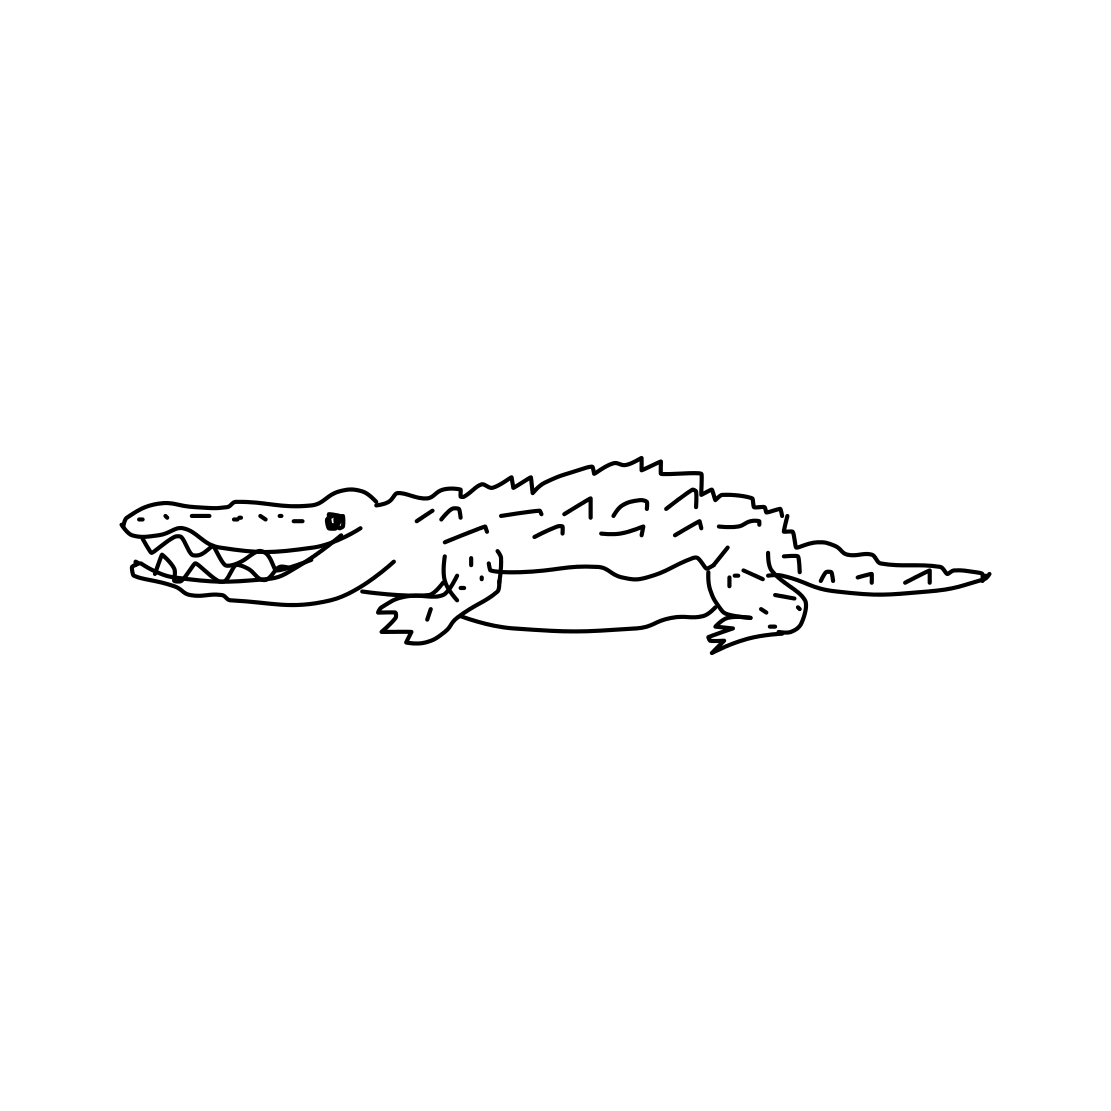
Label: crocodile